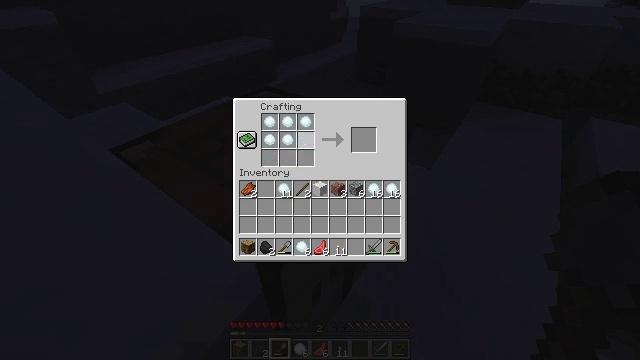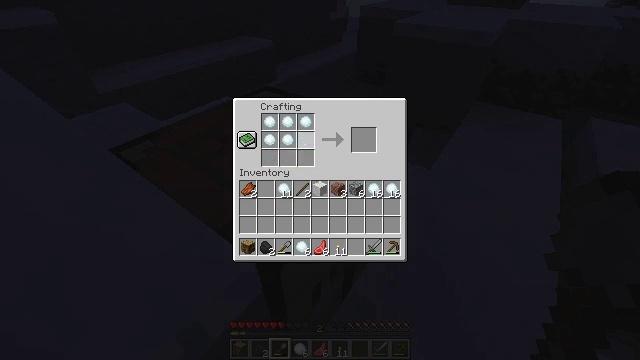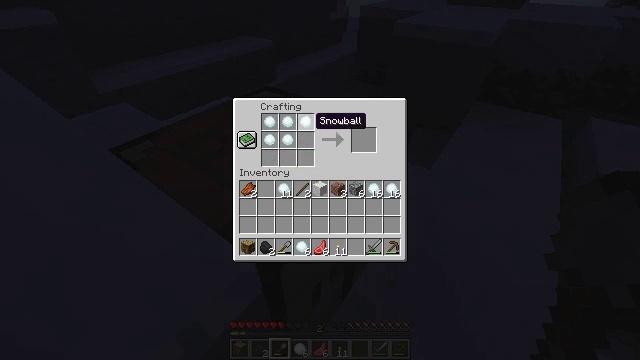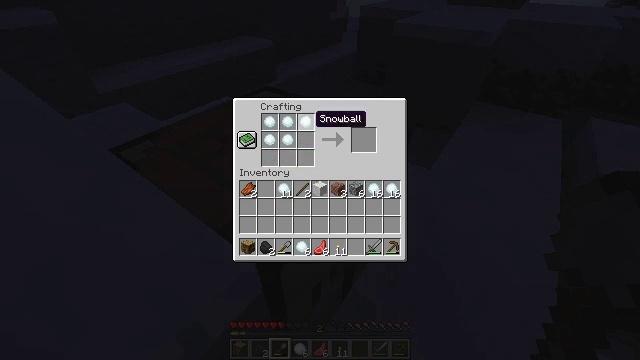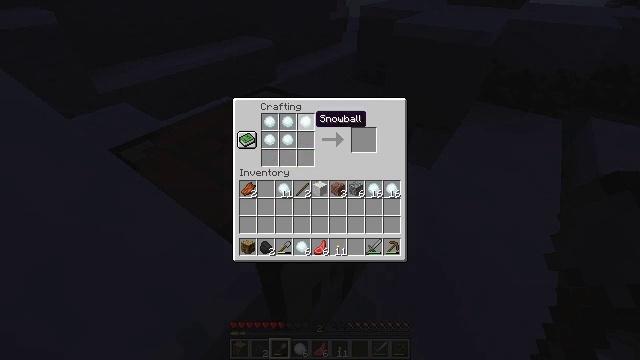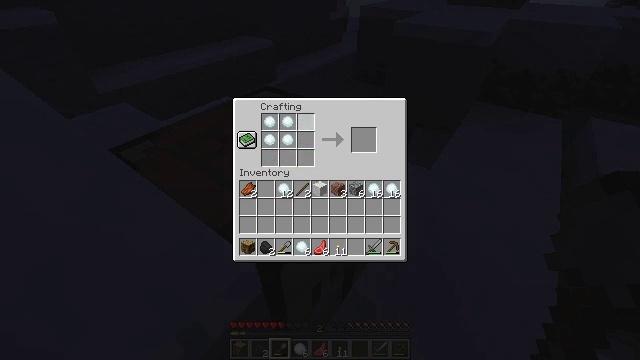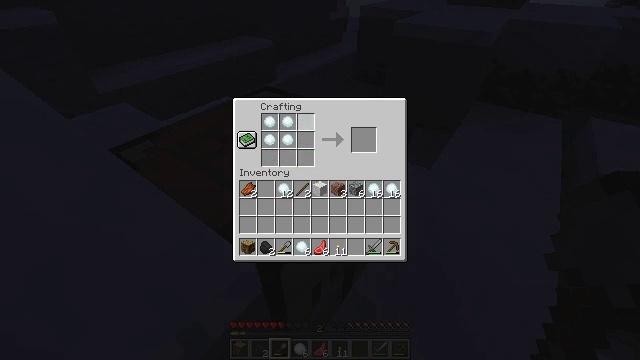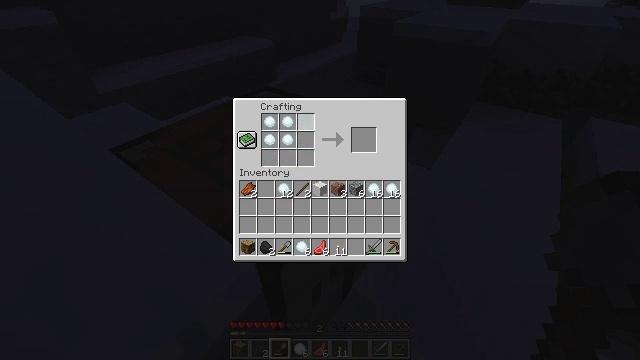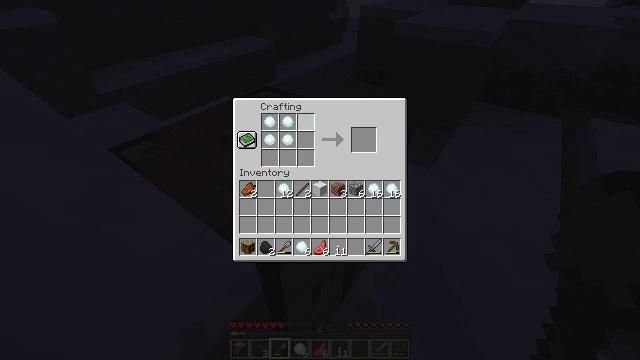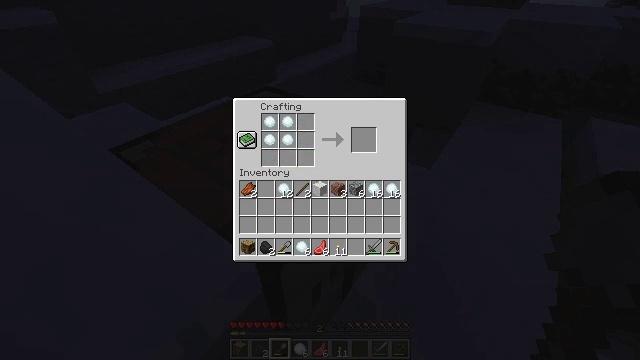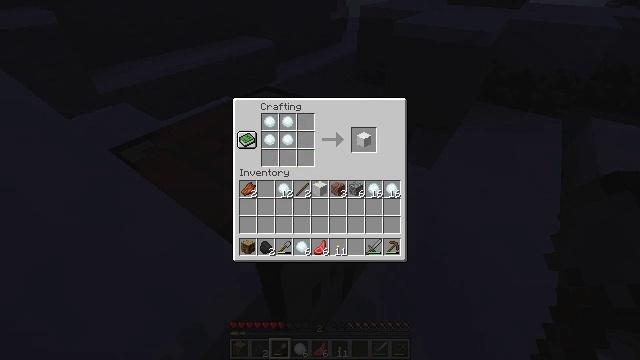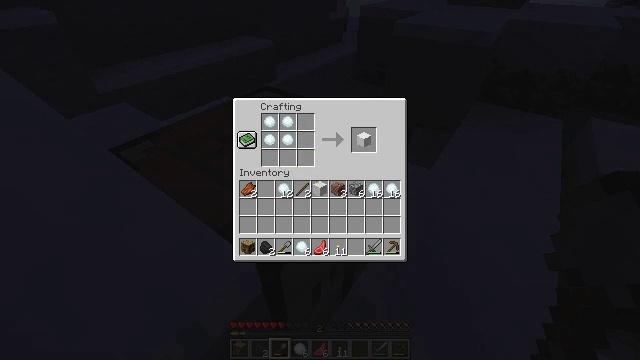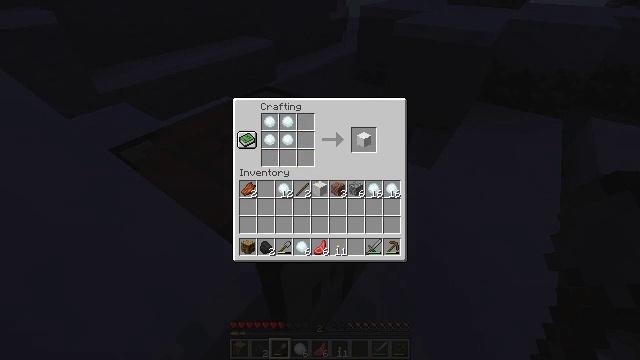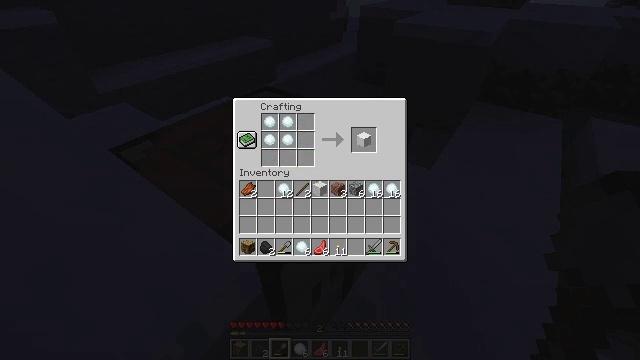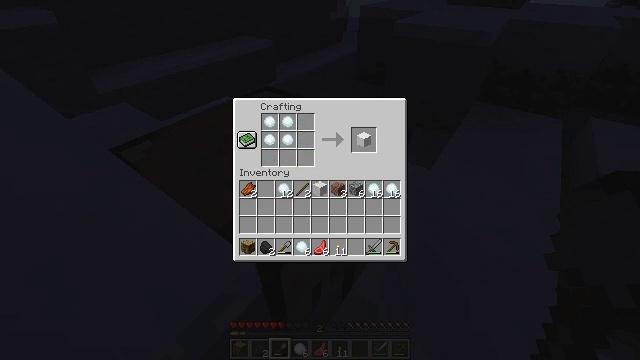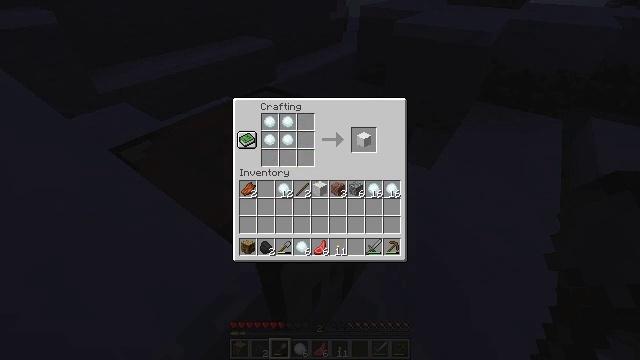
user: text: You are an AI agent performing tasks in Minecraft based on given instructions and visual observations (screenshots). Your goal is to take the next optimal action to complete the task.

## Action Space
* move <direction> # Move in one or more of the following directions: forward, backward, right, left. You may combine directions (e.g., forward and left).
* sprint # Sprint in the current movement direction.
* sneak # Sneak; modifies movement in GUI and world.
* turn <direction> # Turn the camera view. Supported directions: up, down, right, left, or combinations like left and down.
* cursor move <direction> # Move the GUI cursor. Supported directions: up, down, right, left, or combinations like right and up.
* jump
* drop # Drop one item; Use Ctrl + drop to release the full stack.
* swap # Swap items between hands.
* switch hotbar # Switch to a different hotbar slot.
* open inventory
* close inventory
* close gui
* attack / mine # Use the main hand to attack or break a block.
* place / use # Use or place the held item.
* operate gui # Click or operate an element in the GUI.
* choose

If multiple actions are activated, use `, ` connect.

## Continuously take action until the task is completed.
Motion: motion action
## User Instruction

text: Form a snow block by combining snowballs.
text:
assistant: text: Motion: sneak
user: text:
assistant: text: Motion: sneak, cursor move up
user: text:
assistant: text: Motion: sneak
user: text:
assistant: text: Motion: sneak
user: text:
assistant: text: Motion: sneak, choose
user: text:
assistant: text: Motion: sneak, choose
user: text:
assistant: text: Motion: sneak
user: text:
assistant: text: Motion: sneak
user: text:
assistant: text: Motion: sneak, cursor move right
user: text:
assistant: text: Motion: sneak, cursor move right
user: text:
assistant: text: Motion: sneak
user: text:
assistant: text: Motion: sneak
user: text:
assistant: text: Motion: no_op
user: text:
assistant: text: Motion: no_op
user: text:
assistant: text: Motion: no_op
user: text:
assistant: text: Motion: no_op
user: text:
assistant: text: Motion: no_op
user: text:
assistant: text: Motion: sneak
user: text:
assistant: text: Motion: sneak
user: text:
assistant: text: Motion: sneak
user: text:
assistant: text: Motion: sneak
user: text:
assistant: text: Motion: sneak
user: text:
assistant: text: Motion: sneak, choose
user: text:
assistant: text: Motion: sneak, choose
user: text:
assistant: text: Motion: sneak, choose
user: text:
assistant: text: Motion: sneak, cursor move left
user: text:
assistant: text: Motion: cursor move left and down
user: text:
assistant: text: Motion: cursor move left
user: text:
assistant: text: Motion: cursor move left
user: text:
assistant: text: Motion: no_op